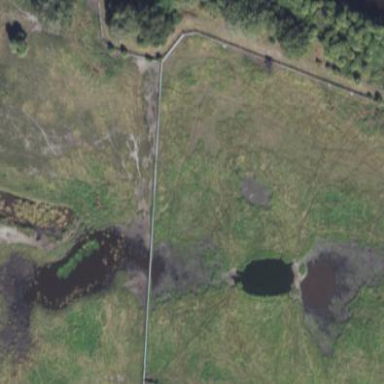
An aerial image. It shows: Wetland area characterized by wet meadow.